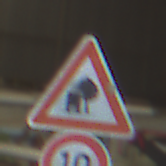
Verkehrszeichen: UnzureichendesLichtraumprofil
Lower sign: Geschwindigkeit10
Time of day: Midday
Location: Indoor (Urban)
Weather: NotSpecified
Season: NotSpecified
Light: Natural